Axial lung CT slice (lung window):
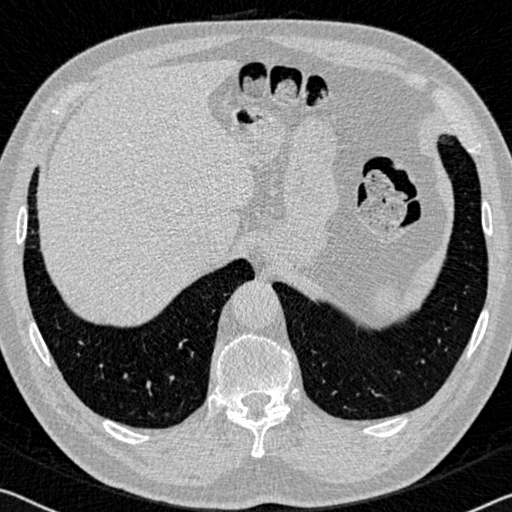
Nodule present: no